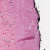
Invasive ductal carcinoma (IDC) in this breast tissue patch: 0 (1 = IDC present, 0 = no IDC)